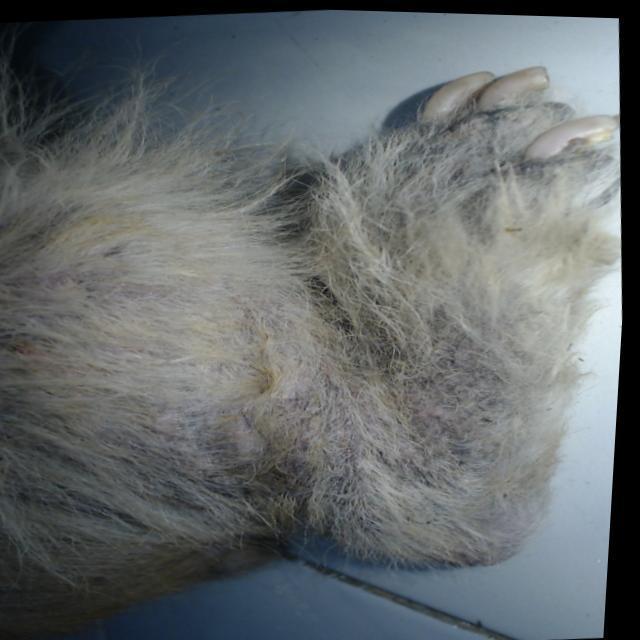
Canine demodicosis (Demodex mange) — caused by Demodex canis mites. Presents with alopecia, follicular papules, pustules, and comedones. Often localized on face and forelimbs.